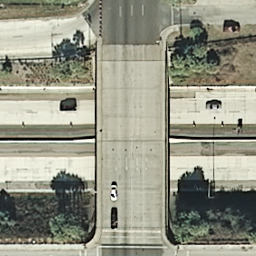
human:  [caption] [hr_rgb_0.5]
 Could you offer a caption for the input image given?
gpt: A road go across another roads vertically with some cars on the roads .

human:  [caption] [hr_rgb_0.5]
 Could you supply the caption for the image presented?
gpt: An overpass with a road go across another two roads vertically .

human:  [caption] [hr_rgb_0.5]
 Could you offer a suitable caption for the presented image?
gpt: An overpass with a road go across another two roads vertically with some cars on the roads .

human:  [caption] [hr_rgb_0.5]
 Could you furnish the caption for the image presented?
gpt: An overpass with a road go across another two roads vertically with some plants surounded the roads .

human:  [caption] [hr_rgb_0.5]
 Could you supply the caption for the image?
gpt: A road go across another roads with some cars on the roads and surrounded by plants .